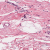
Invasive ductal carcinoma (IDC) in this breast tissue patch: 0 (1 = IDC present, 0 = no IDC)